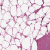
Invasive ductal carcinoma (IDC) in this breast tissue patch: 0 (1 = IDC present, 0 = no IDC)